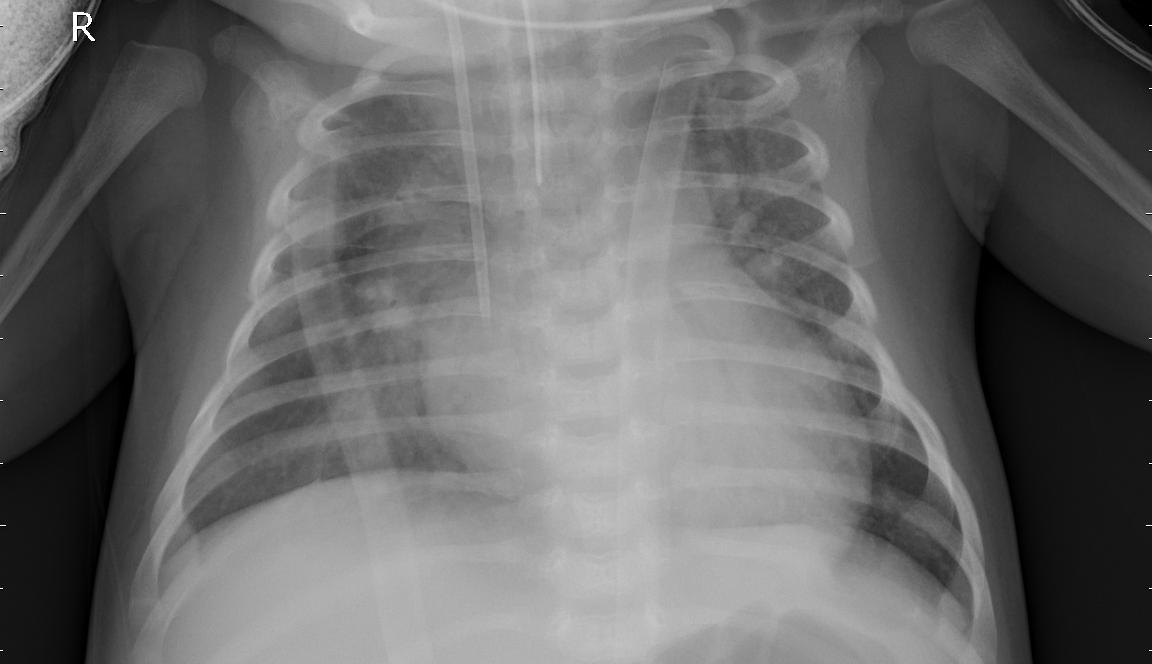
Diagnosis: PNEUMONIA